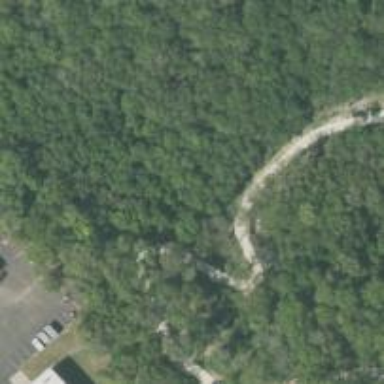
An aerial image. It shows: Path leading to low water crossing bridge.